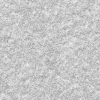
Atmospheric dust classification: not_dusty